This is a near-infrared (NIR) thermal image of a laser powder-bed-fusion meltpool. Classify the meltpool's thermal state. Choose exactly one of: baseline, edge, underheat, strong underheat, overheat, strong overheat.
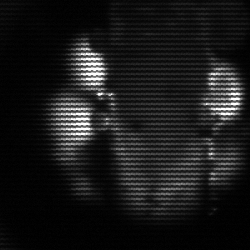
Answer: strong underheat